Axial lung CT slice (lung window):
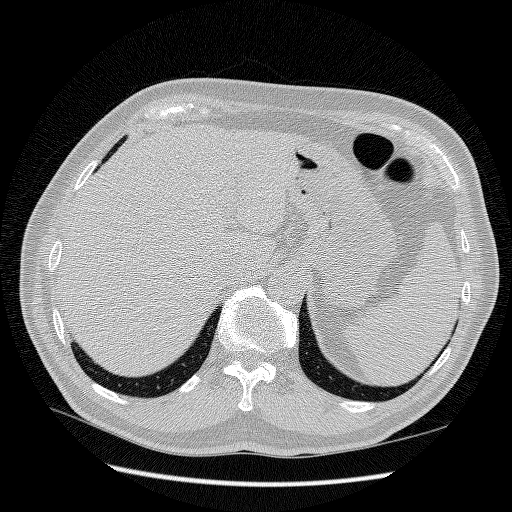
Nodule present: no